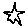
Label: star